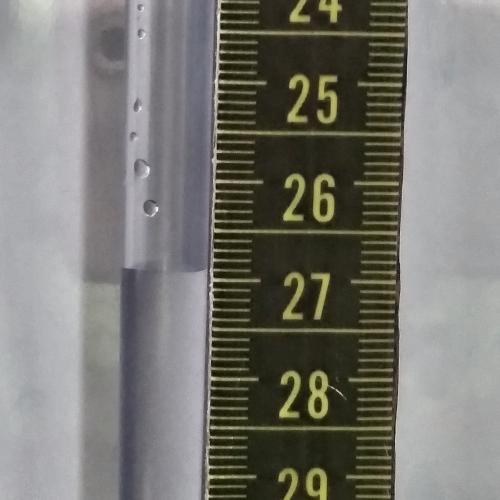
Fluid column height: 26.9 cm